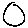
Label: circle